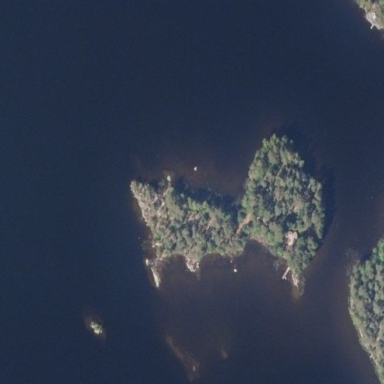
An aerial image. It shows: Islet covered with woodland.